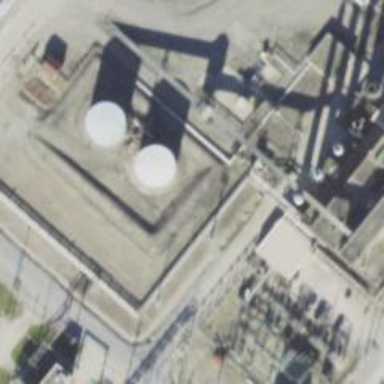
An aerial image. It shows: Storage tank that is man-made.